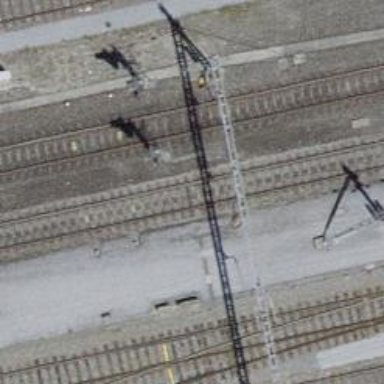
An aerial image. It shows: Railway signal.